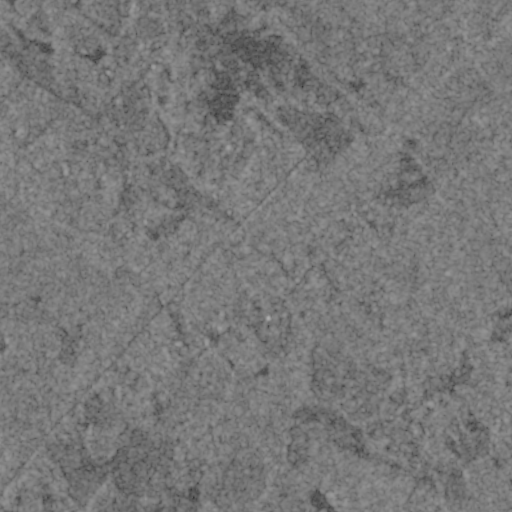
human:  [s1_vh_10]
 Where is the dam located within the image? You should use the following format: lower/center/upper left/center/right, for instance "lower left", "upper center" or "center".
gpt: The dam is located in the lower center of the image.
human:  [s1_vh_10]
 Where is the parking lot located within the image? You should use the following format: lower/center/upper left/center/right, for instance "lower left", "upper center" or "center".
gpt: There is no parking lot in the image.

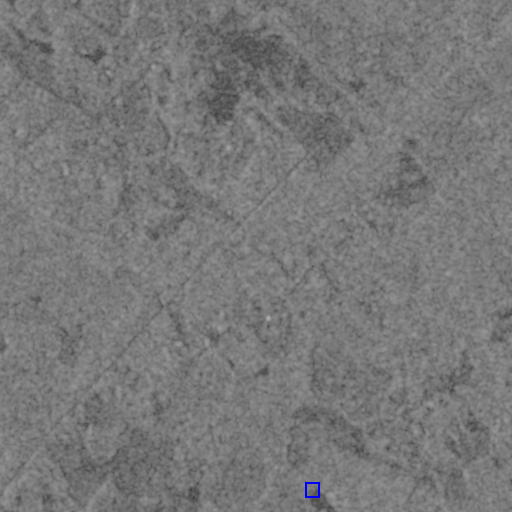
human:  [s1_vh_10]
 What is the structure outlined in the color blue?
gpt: The structure outlined in blue is a dam.
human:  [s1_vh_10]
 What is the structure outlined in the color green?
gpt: There is no green outline.